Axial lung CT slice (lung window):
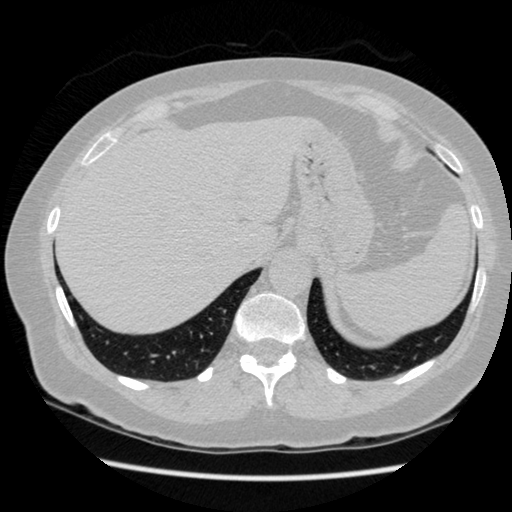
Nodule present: no